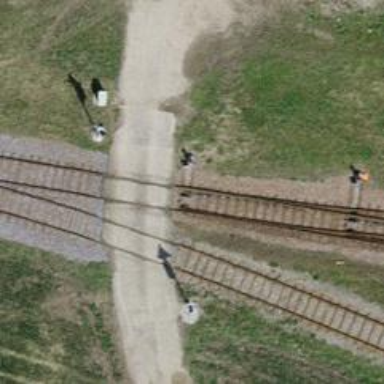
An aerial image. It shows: Three-way railway switch.